Interaction volume radius: 10 \u00c5
Interaction volume height: 20 \u00c5
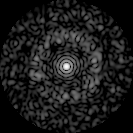
Disorder parameter: 0.8296